Field crop: maize
Growth stage: 1
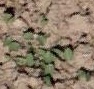
Species: convolvulus